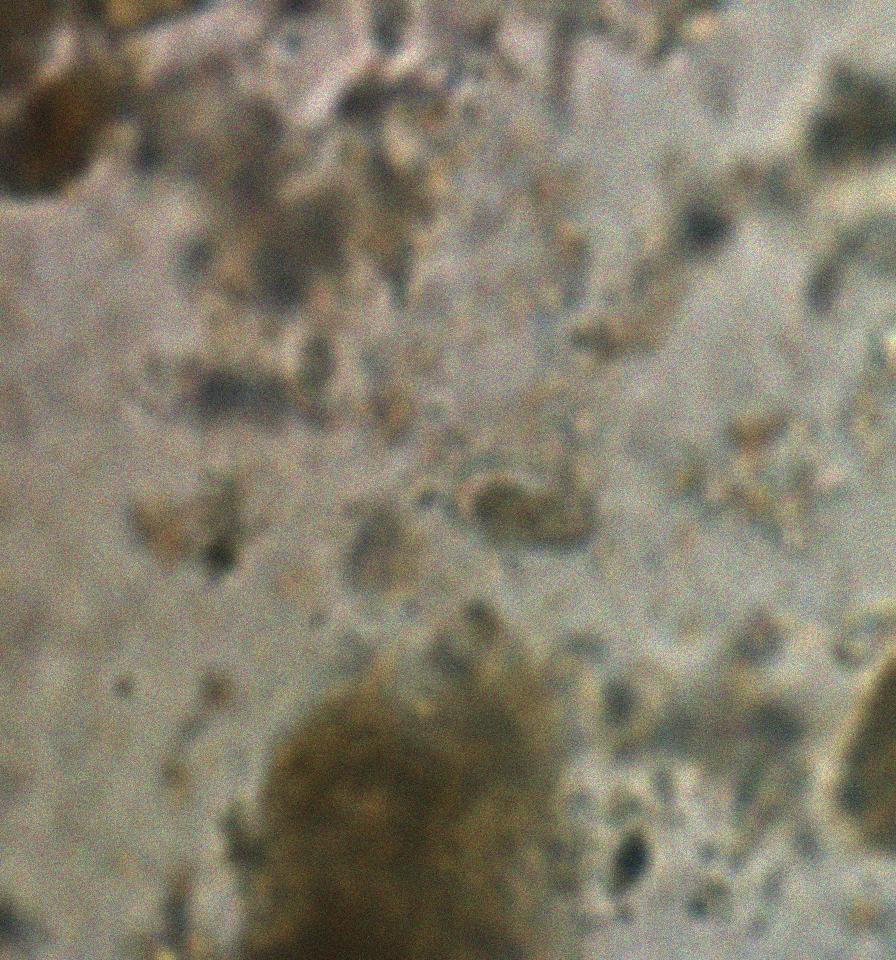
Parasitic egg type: Capillaria philippinensis